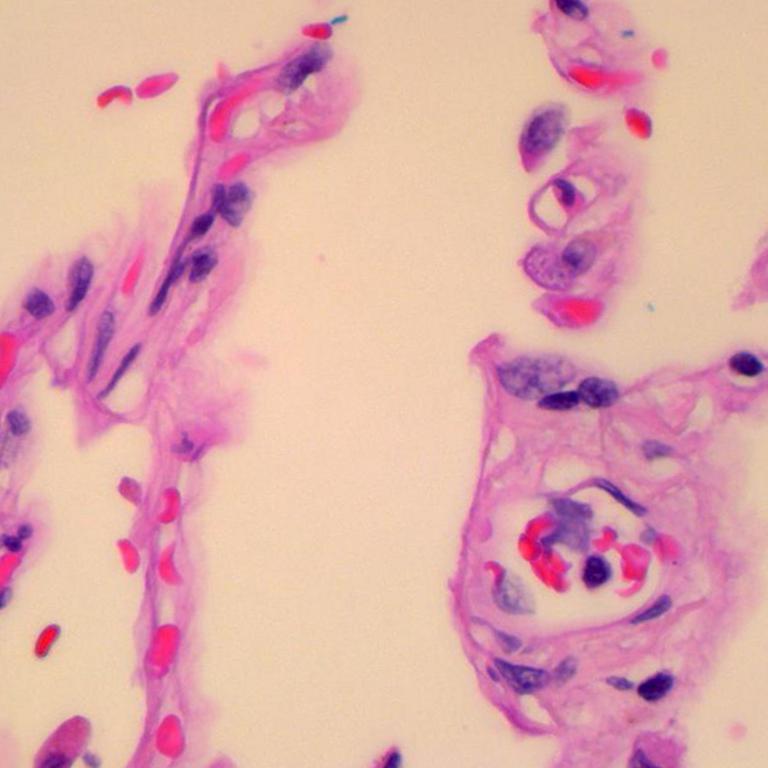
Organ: lung
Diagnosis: benign